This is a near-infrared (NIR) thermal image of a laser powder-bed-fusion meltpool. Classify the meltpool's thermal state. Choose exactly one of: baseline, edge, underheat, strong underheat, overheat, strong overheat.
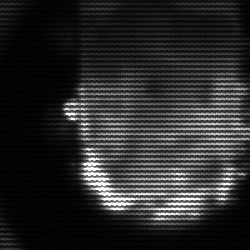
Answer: baseline